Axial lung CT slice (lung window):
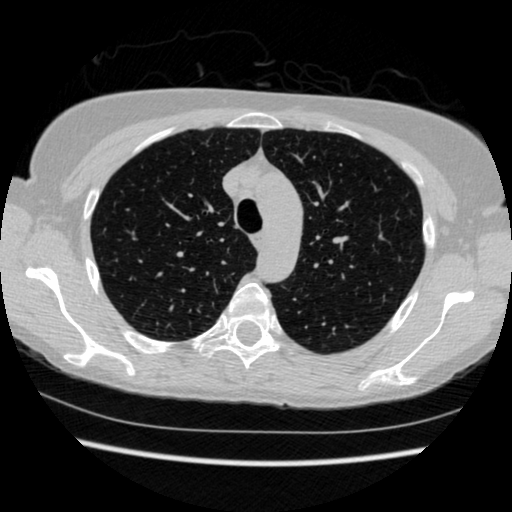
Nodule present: no